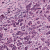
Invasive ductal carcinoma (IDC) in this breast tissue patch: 1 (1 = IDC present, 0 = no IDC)